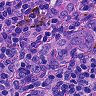
Metastatic tissue present: yes